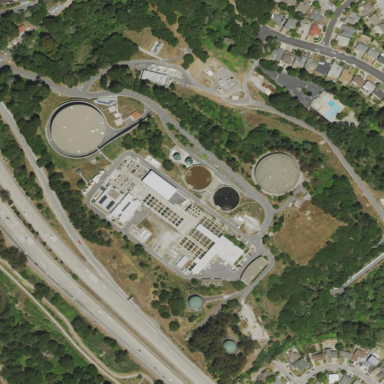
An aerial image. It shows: View of wastewater plant.